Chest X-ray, PA view. Patient: 63 years old, sex M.
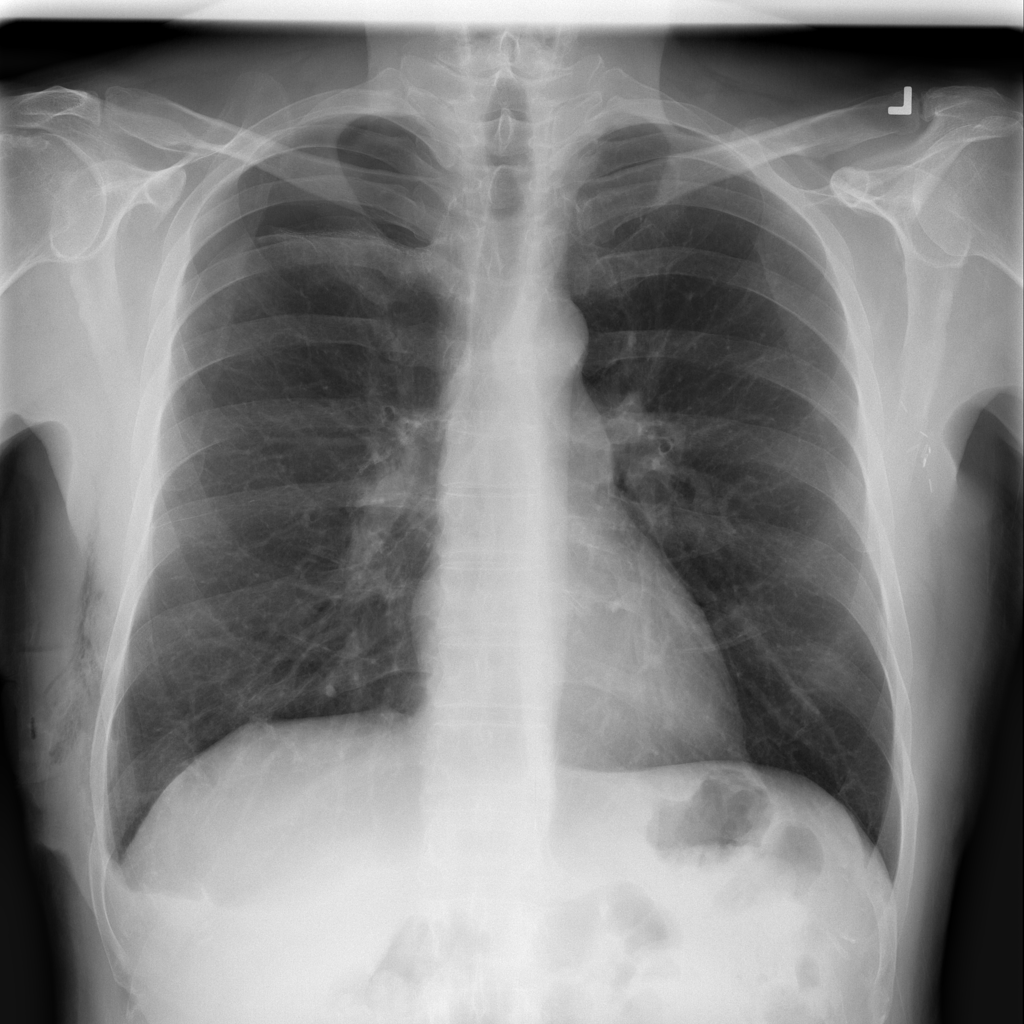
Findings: Pneumothorax